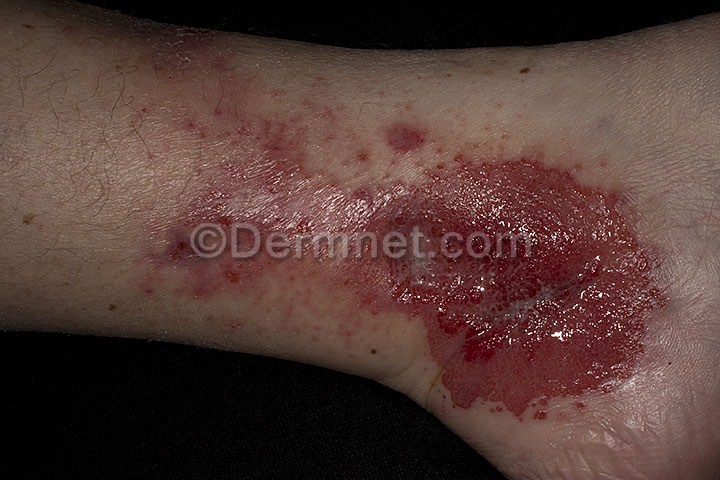
Disease: Poison Ivy Photos and other Contact Dermatitis